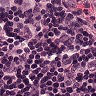
Metastatic tissue present: yes